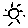
Label: sun